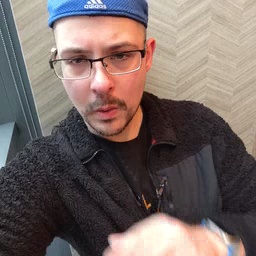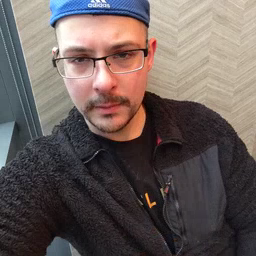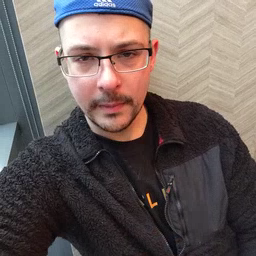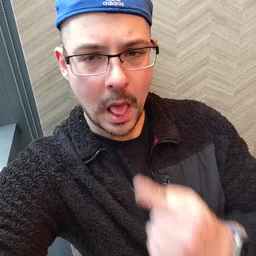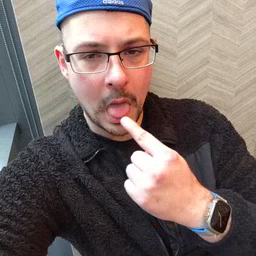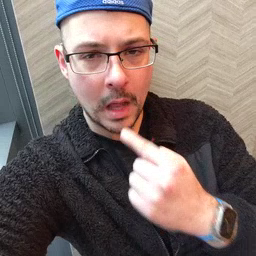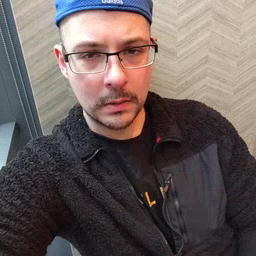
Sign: tongue